Question: I am Writing a small quiz game, in which I am pressing the button and these buttons are going to the empty text fields, I don't know how to send the text of the button to the text fields.

here is my code :
'''
import 'package:flutter/material.dart';
void main() => runApp(MaterialApp(home: NinjaCard()));
class NinjaCard extends StatefulWidget {
@override
_NinjaCardState createState() => _NinjaCardState();
}
class _NinjaCardState extends State<NinjaCard> {
String result = "";
String shaka = "";
var text;
String str;
@override
Widget build(BuildContext context) {
return Scaffold(
backgroundColor: Colors.white,
appBar: AppBar(title: Text('Animals'), backgroundColor: Colors.green),
body: Padding(
padding: EdgeInsets.all(15),
child: Column(
children: <Widget>[
Center(
child: Image.asset('lib/photo-1495594059084-33752639b9c3.jpg'),
),
SizedBox(width: 10, height: 10),
Row(children: <Widget>[
Container(
color: Colors.grey,
width: 40.0,
child: Text('$result', style: TextStyle(fontSize: 10.0, height: 2.0, color: Colors.black)),
),
SizedBox(width: 10),
Container(
color: Colors.grey,
width: 40.0,
child: Text('$shaka', style: TextStyle(fontSize: 10.0, height: 2.0, color: Colors.black)),
),
SizedBox(width: 15),
Row(
children: <Widget>[
SizedBox(
width: 50,
child: RaisedButton(
onPressed: () {},
color: Colors.green,
splashColor: Colors.red,
child: Text('S', style: TextStyle(backgroundColor: Colors.green, fontSize: 20, color: Colors.white)),
),
),
SizedBox(width: 15),
SizedBox(
width: 50,
child: RaisedButton(
onPressed: () {},
color: Colors.green,
splashColor: Colors.red,
child: Text('T', style: TextStyle(backgroundColor: Colors.green, fontSize: 20, color: Colors.white)),
),
),
SizedBox(width: 15),
],
),
]),
],
),
),
);
}
}
'''
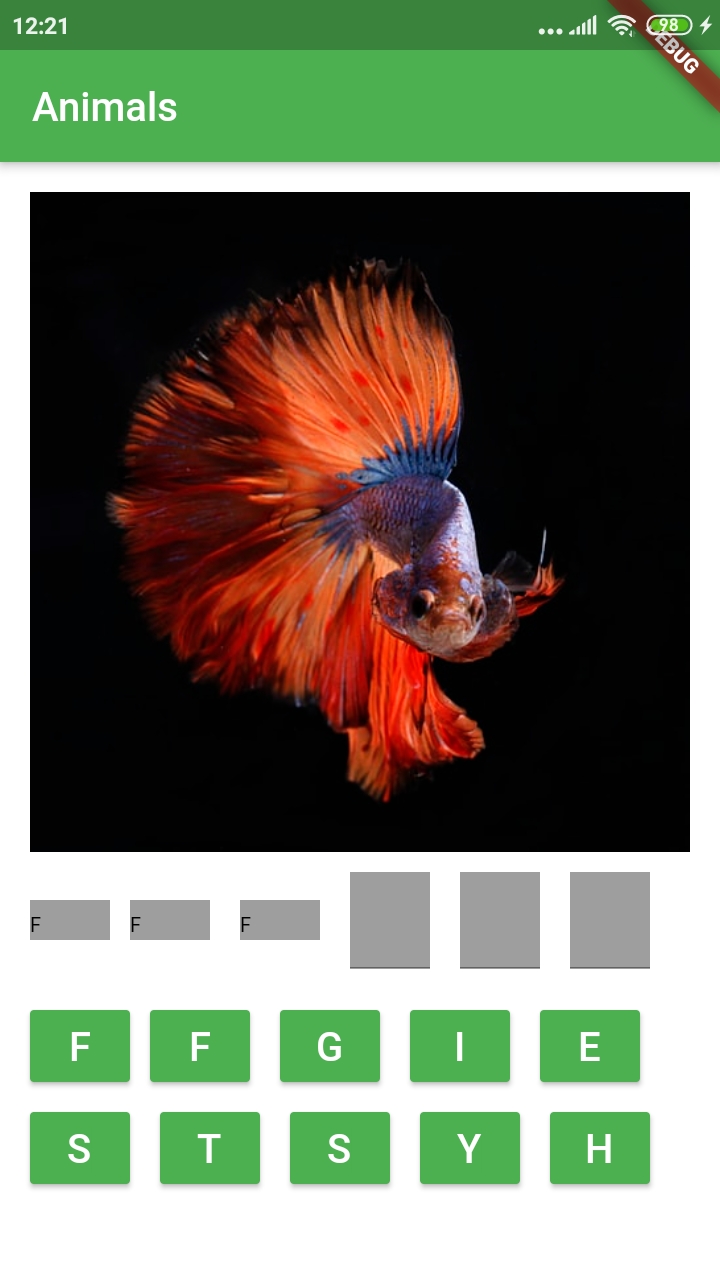
Answer: In a simple case, I would go with a stateful widget and array of letters. Of course, it could be created and sized dynamically, below I only explain the basic idea with some simplifications (no duplicate checks, no shuffling):
'''
import 'package:flutter/material.dart';
void main() => runApp(App());
class App extends StatelessWidget {
@override
Widget build(BuildContext context) {
return MaterialApp(
title: 'App',
home: GuessTheWordWidget(),
);
}
}
class GuessTheWordWidget extends StatefulWidget {
@override
_GuessTheWordWidgetState createState() => _GuessTheWordWidgetState();
}
class _GuessTheWordWidgetState extends State<GuessTheWordWidget> {
String _word = 'Goldfish';
List<String> _input = List.generate(8, (_) => '');
int _position = 0;
void _press(int rune) {
setState(() {
if (_position < _input.length) {
print('Position ${_position}, rune: ${String.fromCharCode(rune)}');
_input[_position++] = String.fromCharCode(rune);
}
});
}
@override
Widget build(BuildContext context) {
return Scaffold(
appBar: AppBar(
title: const Text('App'),
),
body: Center(
child: Column(children: <Widget>[
Expanded(
child: Row(
mainAxisAlignment: MainAxisAlignment.spaceEvenly,
children: _input
.map((letter) => Container(
margin: const EdgeInsets.all(15.0),
padding: const EdgeInsets.all(3.0),
decoration: BoxDecoration(
border: Border.all(color: Colors.blueAccent)),
child: Text(letter),
))
.toList())),
Expanded(
child: Row(
mainAxisAlignment: MainAxisAlignment.spaceEvenly,
children: _word.runes
.map((rune) => RaisedButton(
onPressed: () => _press(rune),
child: Text(String.fromCharCode(rune),
style: TextStyle(fontSize: 20)),
))
.toList())),
])),
);
}
}
'''
<URL>
Go play with this code at DartPad: <URL>!